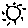
Label: sun